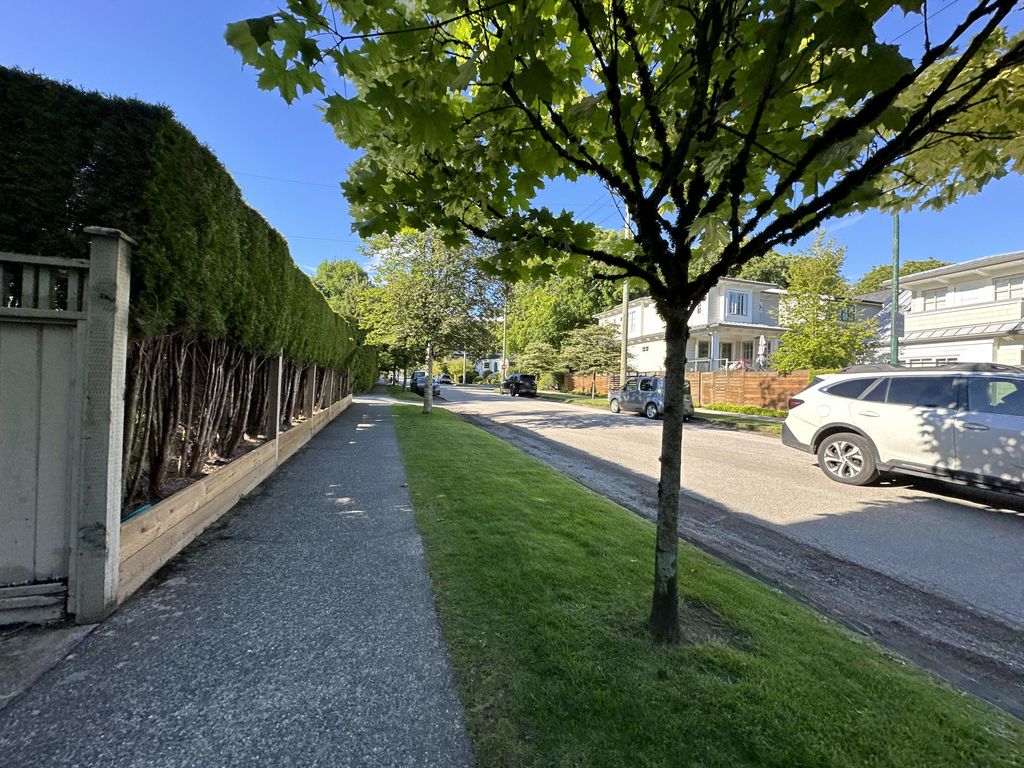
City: vancouver